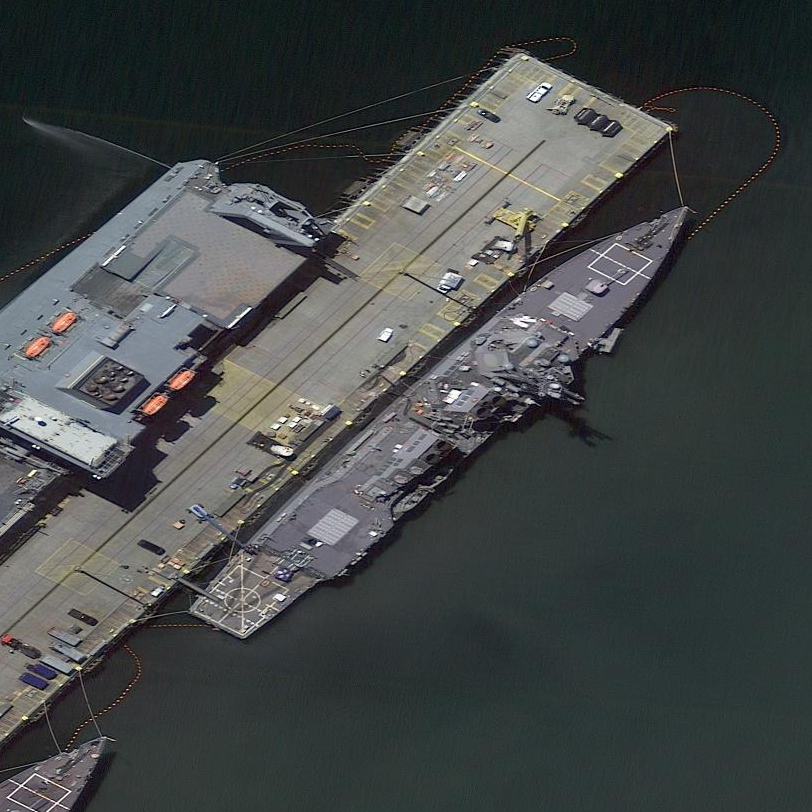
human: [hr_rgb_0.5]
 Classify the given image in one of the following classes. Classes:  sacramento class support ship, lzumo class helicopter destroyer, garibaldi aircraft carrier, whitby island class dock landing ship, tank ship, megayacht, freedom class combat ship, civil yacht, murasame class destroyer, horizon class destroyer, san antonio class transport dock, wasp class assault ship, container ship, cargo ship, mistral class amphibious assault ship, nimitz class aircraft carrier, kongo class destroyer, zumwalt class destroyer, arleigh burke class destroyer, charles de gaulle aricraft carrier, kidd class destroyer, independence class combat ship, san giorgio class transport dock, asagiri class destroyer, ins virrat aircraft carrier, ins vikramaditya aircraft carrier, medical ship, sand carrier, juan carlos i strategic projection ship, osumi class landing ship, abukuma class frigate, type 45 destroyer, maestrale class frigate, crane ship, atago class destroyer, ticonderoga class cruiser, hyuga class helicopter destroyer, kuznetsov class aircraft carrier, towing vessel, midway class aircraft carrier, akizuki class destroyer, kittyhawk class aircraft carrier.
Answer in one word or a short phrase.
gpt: Arleigh Burke class destroyer